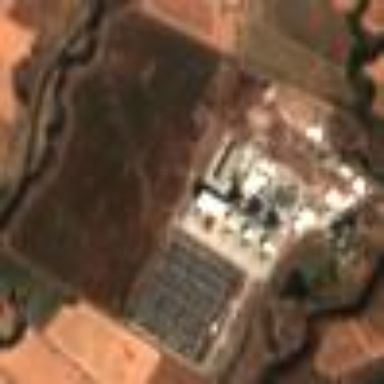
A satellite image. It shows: Power plant.